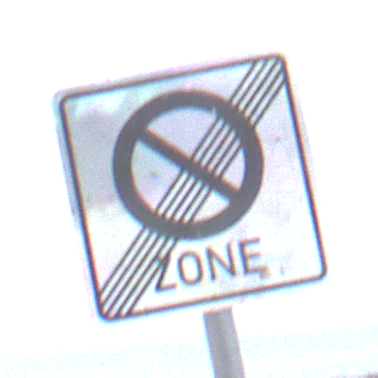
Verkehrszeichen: EndeEingeschraenktesHalteverbotZone
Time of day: MorningAfternoon
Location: Outdoor (Suburban)
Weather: Overcast
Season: NotSpecified
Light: Natural